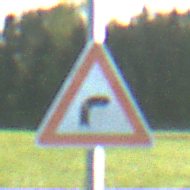
Verkehrszeichen: KurveRechts
Umgebung: Outdoor, Nature
Tageszeit: MorningAfternoon
Wetter: Clear
Licht: Natural
Jahreszeit: NotSpecified
Kontrast: HighContrast